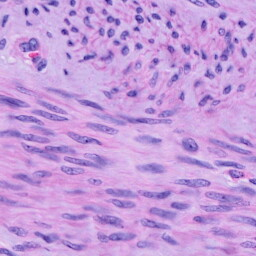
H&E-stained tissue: Cervix